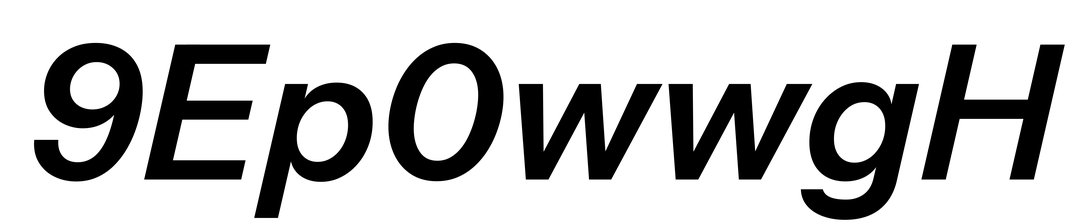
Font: InstrumentSans-Italic_SemiBold_Italic